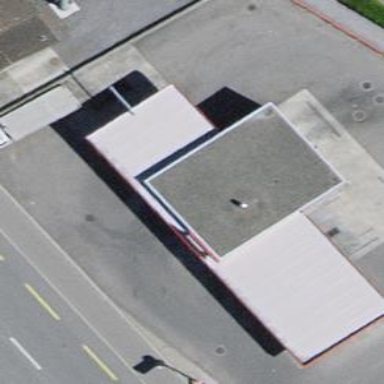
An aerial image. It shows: Car wash facility.